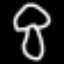
Label: mushroom